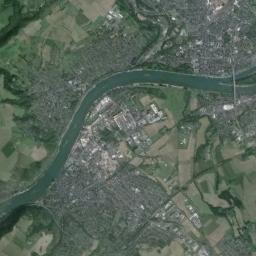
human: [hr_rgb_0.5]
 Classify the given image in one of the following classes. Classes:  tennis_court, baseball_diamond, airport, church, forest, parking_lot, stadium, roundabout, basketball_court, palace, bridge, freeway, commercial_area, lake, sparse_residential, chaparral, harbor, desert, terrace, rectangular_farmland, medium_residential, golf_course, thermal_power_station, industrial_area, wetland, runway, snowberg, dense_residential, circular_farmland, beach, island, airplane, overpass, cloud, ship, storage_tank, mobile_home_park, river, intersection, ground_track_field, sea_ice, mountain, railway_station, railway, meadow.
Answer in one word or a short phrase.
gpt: river